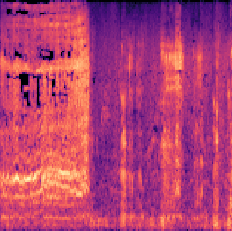
Sound class: Pig